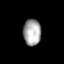
Tissue: lung
Cell type: Epithelial cells
Senescence score: 0.2228
Nuclear area (px): 455
Mean DAPI intensity: 167.631